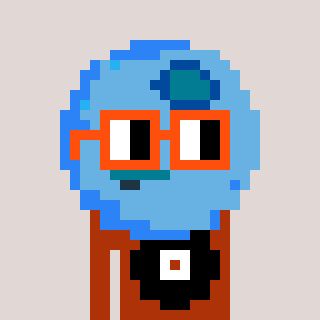
a pixel art character with square orange glasses, a blueberry-shaped head and a hotbrown-colored body on a warm background